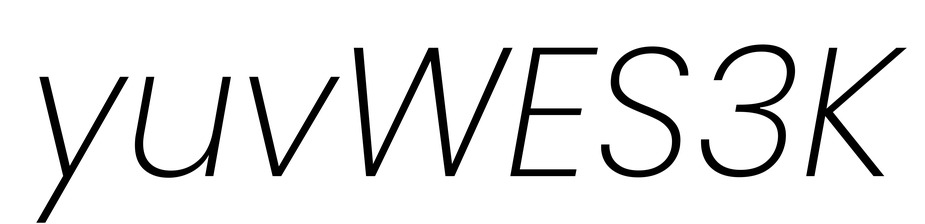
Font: Poppins-ExtraLightItalic